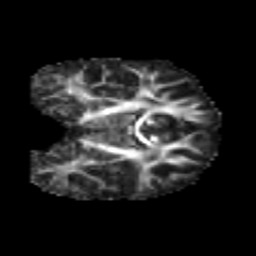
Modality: FA
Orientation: coronal
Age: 6
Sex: male
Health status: healthy